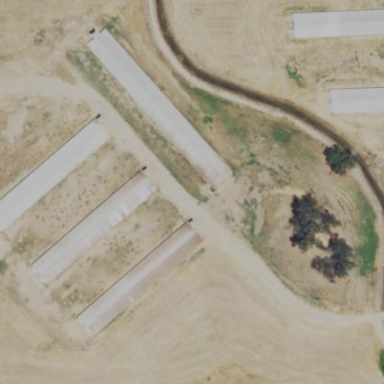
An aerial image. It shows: Farmyard area.